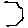
Label: hexagon